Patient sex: M
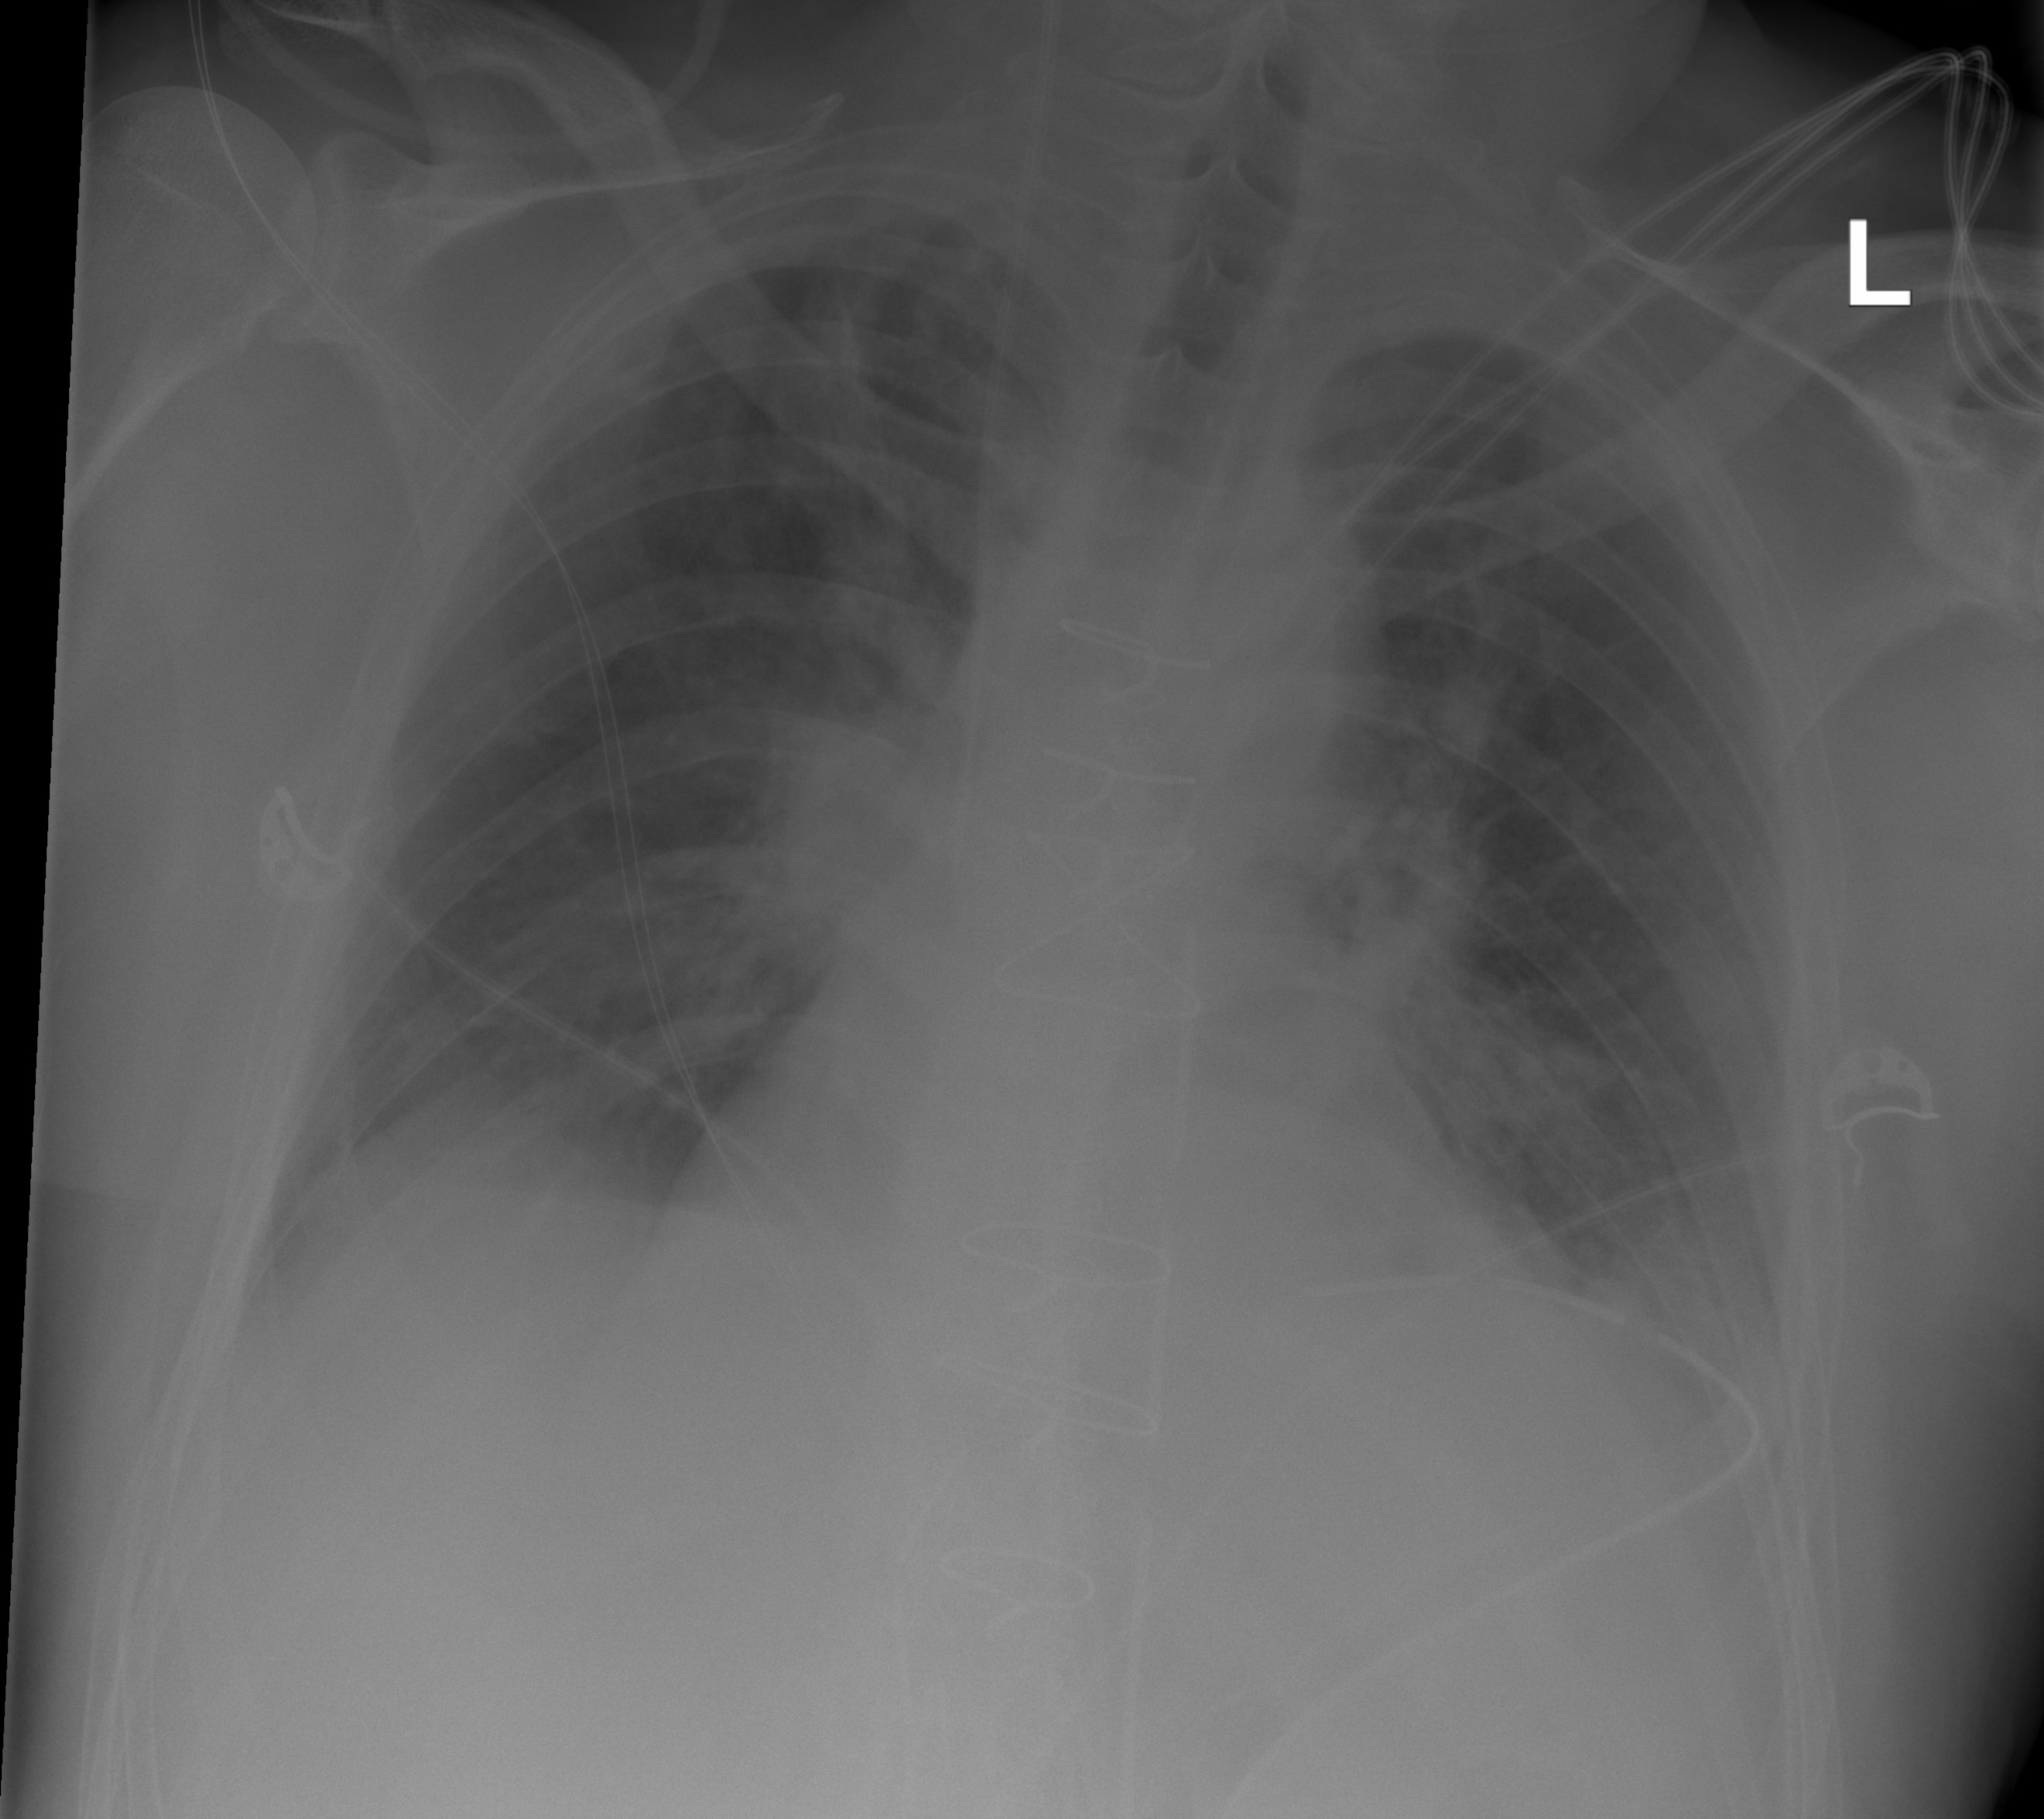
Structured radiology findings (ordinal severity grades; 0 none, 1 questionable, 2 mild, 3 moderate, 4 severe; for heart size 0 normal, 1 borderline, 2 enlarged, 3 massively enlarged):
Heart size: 2
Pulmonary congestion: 2
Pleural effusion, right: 2
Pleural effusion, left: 2
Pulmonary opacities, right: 0
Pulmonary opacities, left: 0
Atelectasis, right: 2
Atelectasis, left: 2